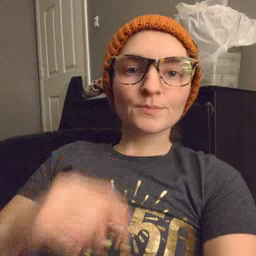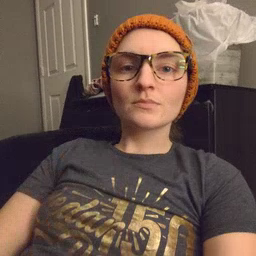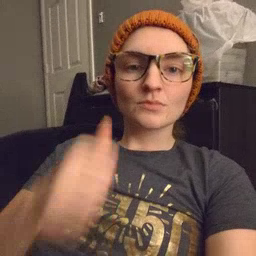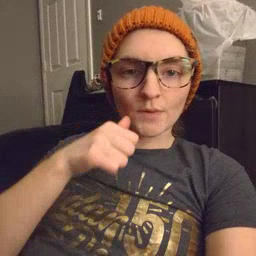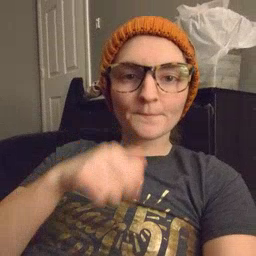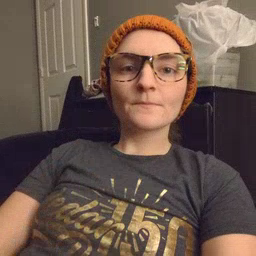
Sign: girl